Question: Wordpress have hotkeys which can be very useful when editing a page/post.
example:

However, when i try to use a hotkey (Alt-Shift-m) to insert image on a OSX, or any other hotkey for that matter, it returns a symbol instead of applying the hotkey.
any clue how to fix that ?
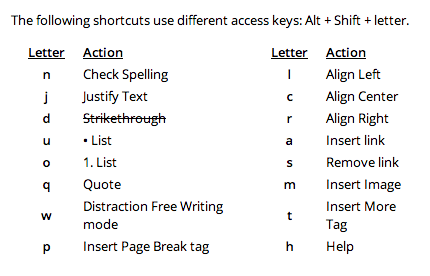
Answer: Found the answer...
if you experiencing such behaviour, try checking if one of your chrome extensions is overwriting
the hotkeys or conflict them. in my case it was